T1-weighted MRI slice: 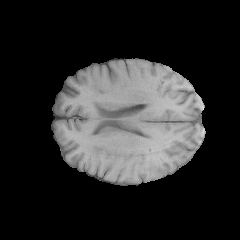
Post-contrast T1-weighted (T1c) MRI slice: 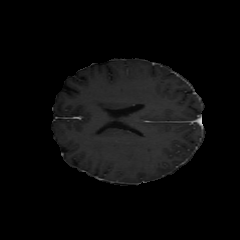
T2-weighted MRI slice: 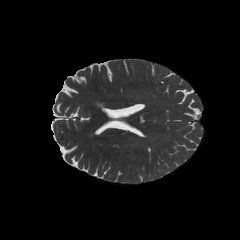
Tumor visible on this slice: no